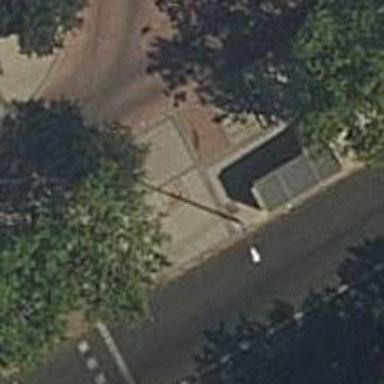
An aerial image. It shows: Bus stop with shelter. It is platform for public transport.